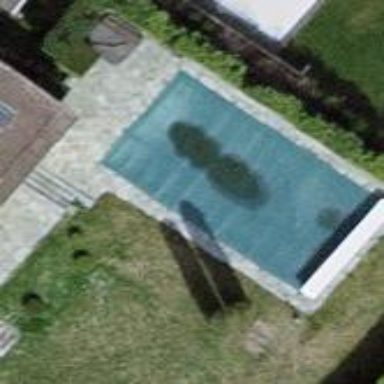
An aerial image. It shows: Swimming pool located in leisure land.